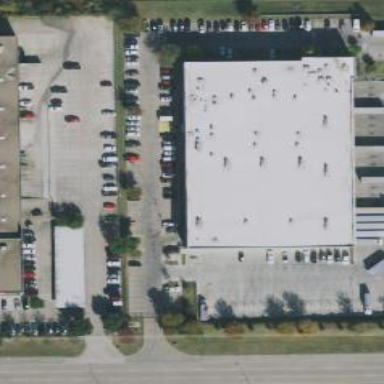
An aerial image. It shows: Warehouse.